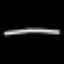
Label: line